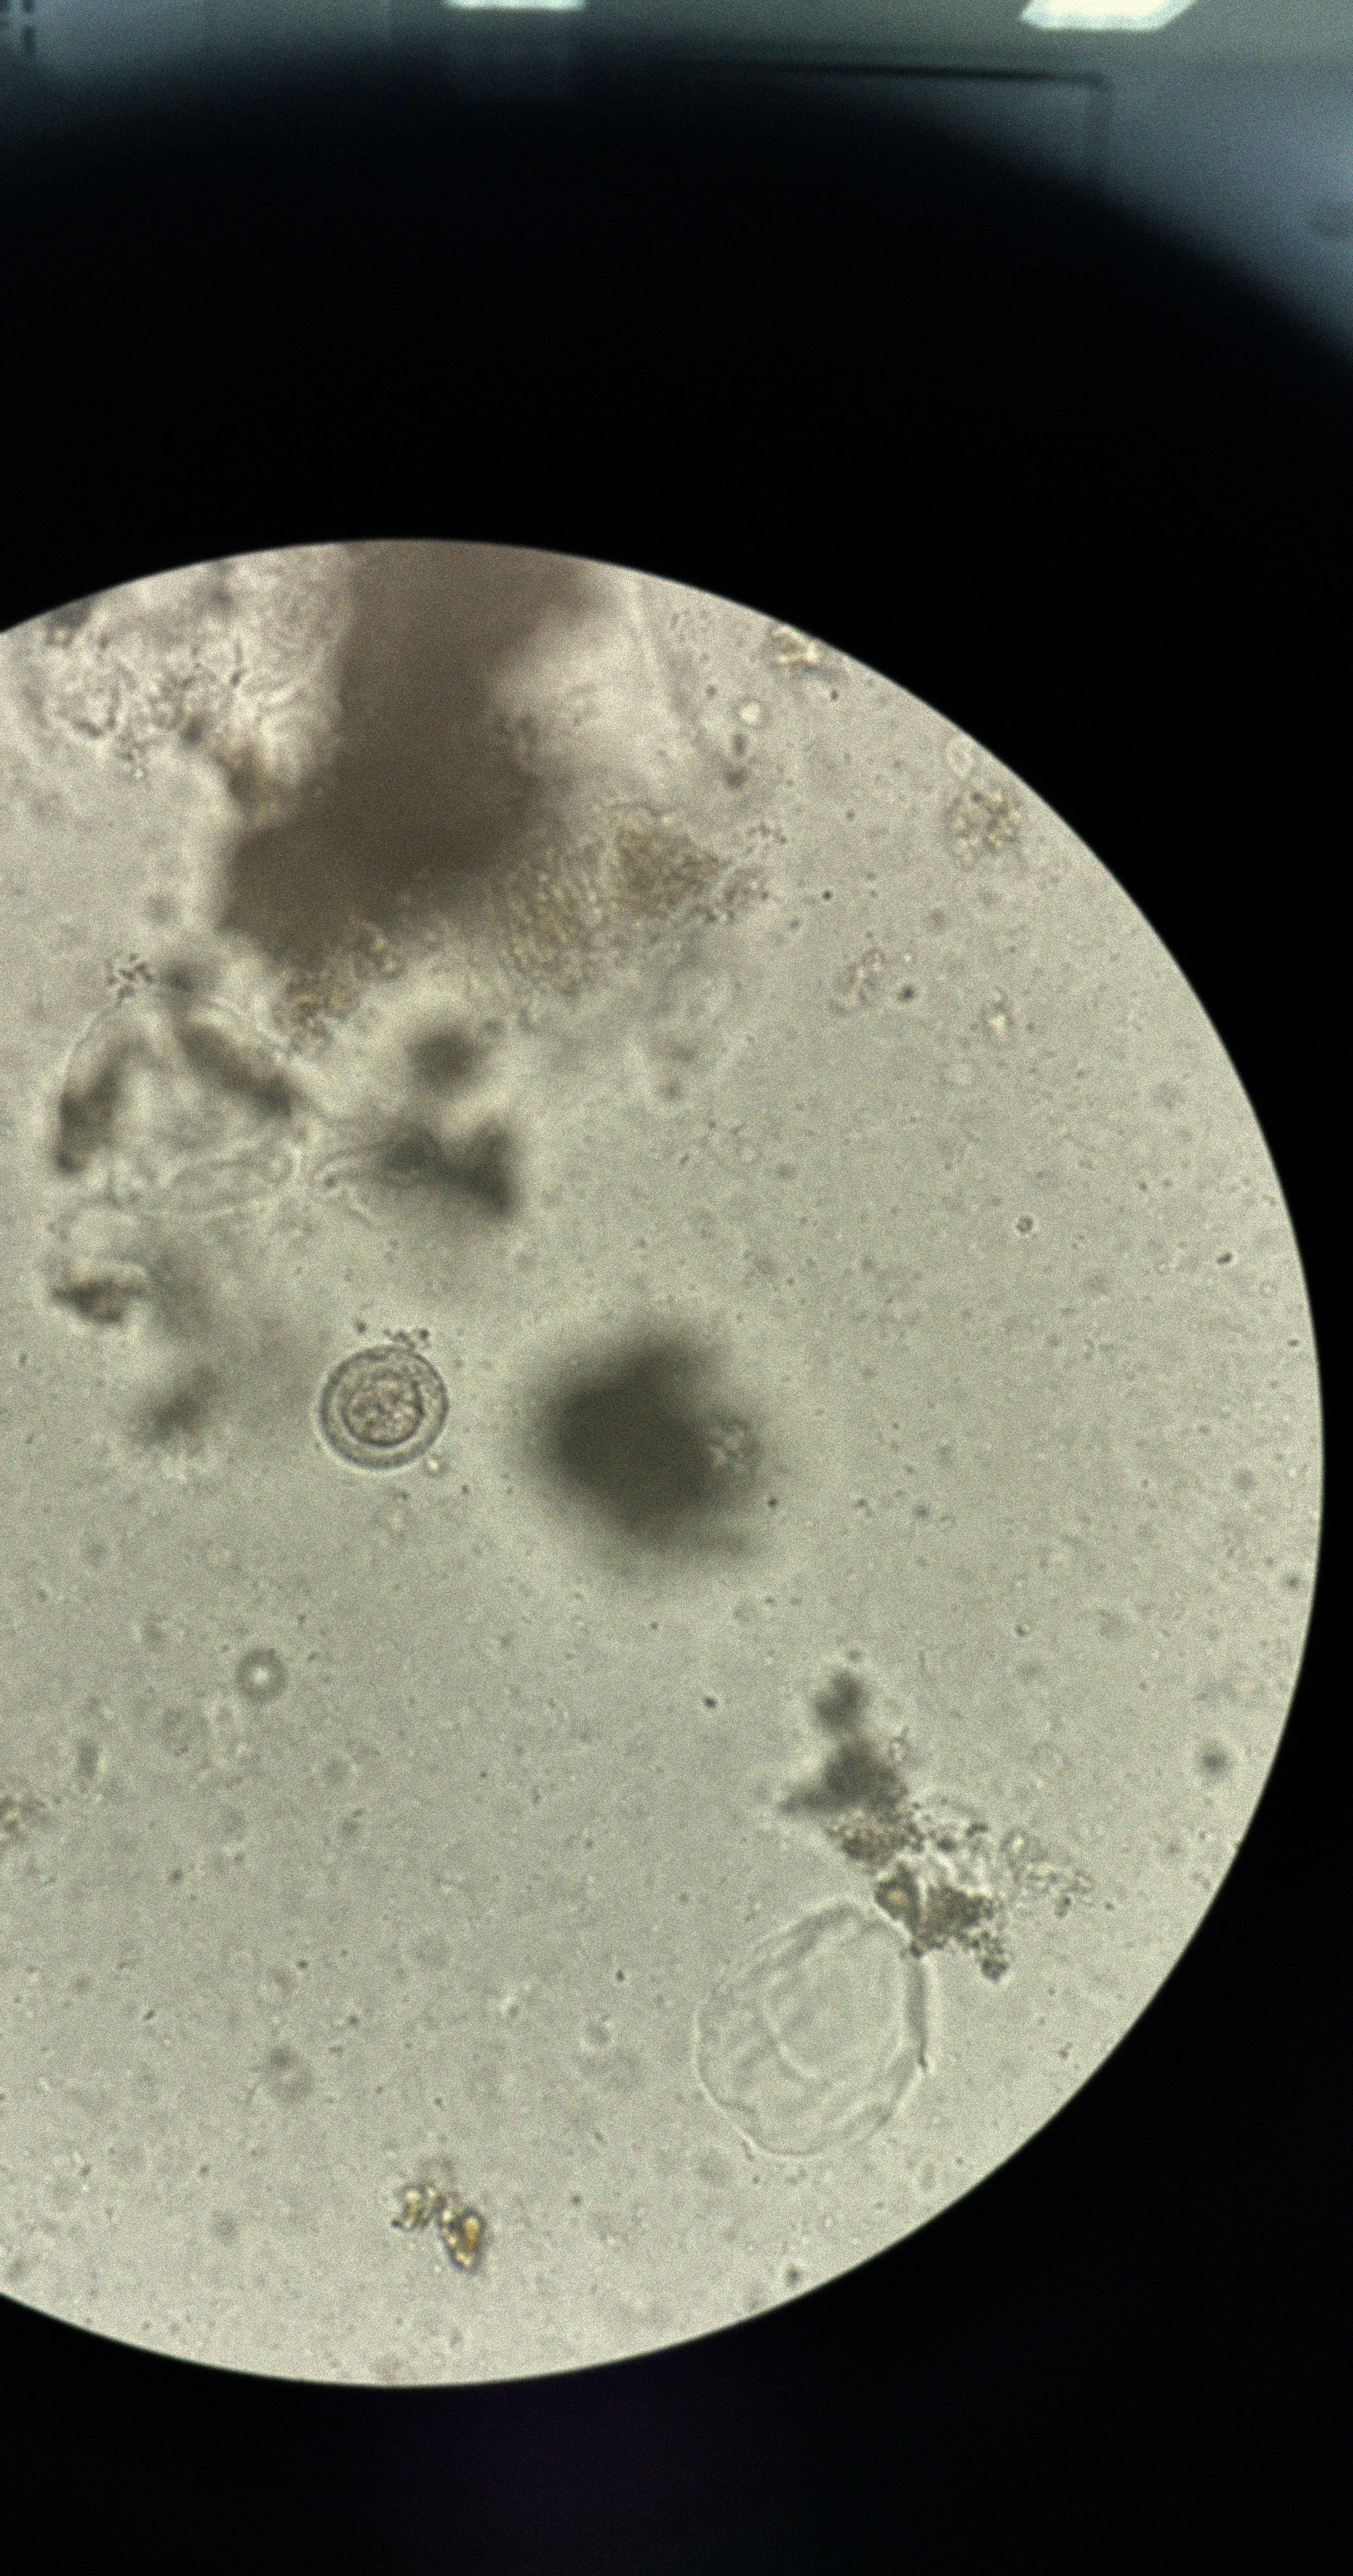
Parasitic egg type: Hymenolepis nana